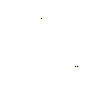
Particle: pion